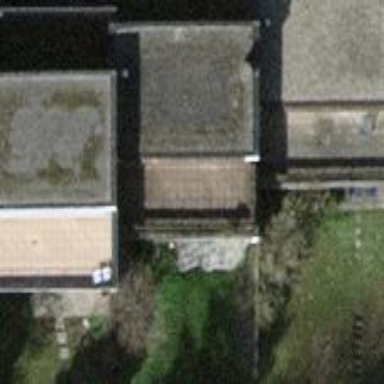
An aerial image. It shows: Terrace building.